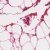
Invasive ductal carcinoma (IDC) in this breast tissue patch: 0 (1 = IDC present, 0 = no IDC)